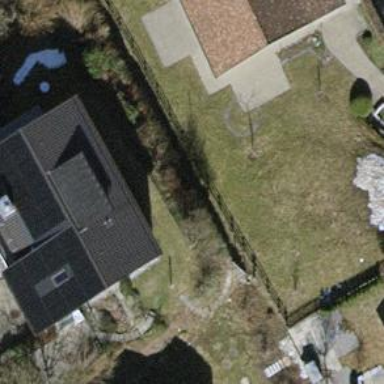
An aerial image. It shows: Simple house.